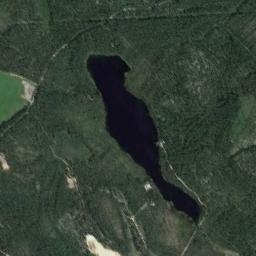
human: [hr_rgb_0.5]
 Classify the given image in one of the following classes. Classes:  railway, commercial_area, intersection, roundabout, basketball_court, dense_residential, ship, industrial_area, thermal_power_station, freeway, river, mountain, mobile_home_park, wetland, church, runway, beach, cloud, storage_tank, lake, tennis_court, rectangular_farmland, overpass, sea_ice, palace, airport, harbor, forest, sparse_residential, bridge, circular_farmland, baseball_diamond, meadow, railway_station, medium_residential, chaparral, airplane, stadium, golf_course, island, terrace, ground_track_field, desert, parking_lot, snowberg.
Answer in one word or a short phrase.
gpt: lake